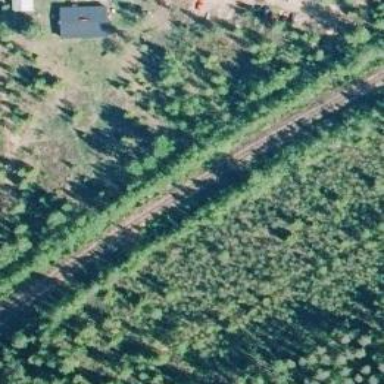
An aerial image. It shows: Abandoned railway track of Class A.